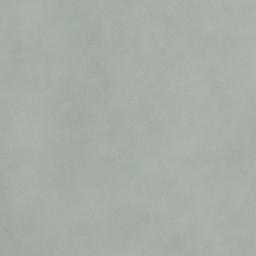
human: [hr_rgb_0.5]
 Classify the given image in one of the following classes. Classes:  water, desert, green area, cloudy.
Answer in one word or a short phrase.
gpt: cloudy